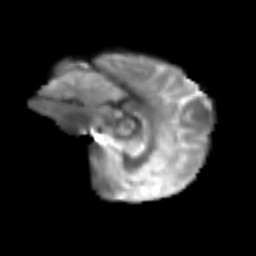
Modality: T2w
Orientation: sagittal
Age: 44
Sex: female
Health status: ill
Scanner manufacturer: siemens
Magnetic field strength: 3 T
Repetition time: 8.7 s
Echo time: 0.11 s